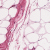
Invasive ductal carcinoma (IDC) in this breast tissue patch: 0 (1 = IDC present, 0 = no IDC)